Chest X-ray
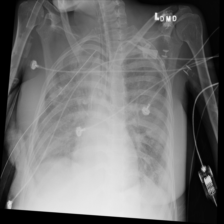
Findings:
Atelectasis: negative
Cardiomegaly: negative
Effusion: positive
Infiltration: negative
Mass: negative
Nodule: negative
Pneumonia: negative
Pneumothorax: negative
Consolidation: negative
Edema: negative
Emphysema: negative
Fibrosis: negative
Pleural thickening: negative
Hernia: negative